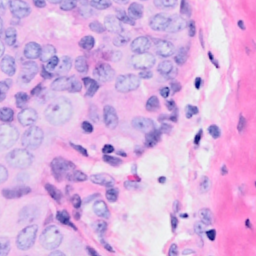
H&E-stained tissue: Breast